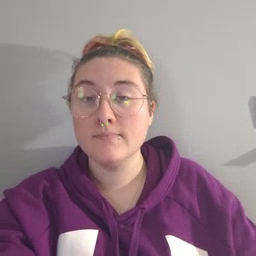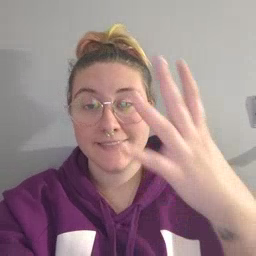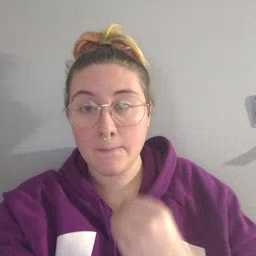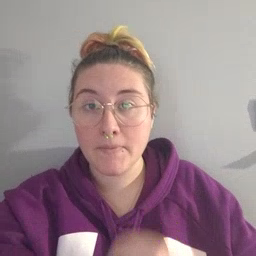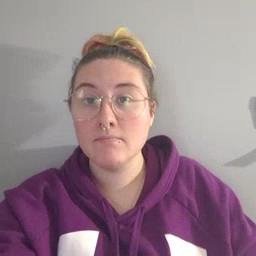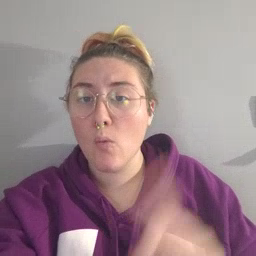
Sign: sleep